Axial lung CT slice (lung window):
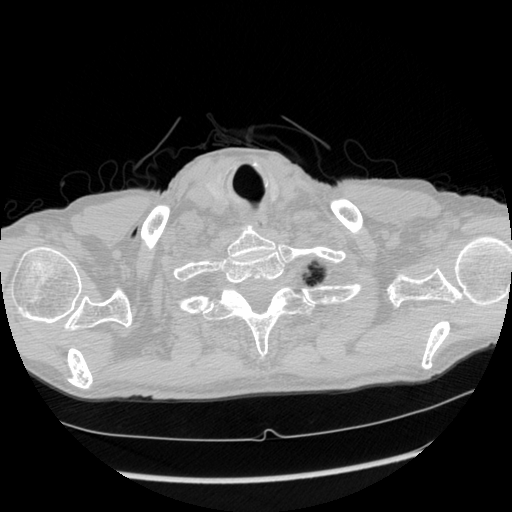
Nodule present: no